Question: I needed to write some codes to do this, but Applescript editor can't see if the file (ewqe_file) is existed or not. (It is existed)

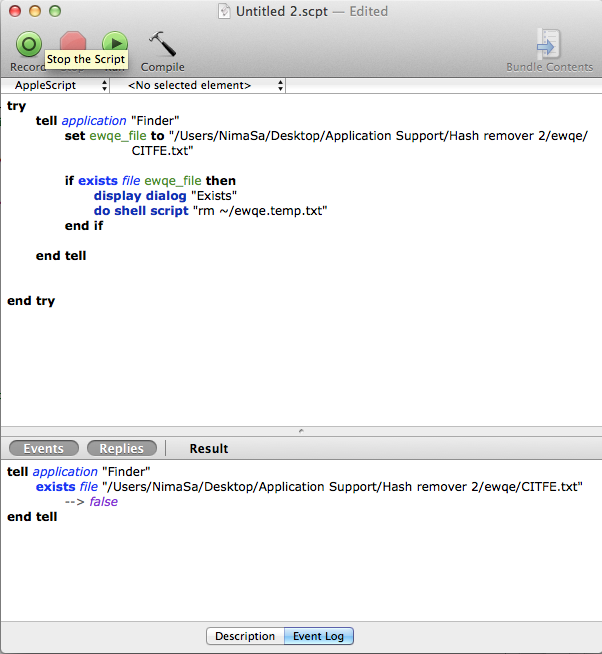
Answer: Try it this way:
'''
set fullPath to (POSIX path of (path to desktop folder as text)) & "aFolderOnMyDesktop/44034_D.pdf"
tell application "System Events"
if exists file fullPath then
log fullPath
-- do your stuff
end if
end tell
'''
'path to' command, from StandardAdditions:
'''
path to v : Return the full path to the specified folder
path to application support/applications folder/desktop/desktop pictures folder/documents folder/downloads folder/favorites folder/Folder Action scripts/fonts/help/home folder/internet plugins/keychain folder/library folder/modem scripts/movies folder/music folder/pictures folder/preferences/printer descriptions/public folder/scripting additions folder/scripts folder/services folder/shared documents/shared libraries/sites folder/startup disk/startup items/system folder/system preferences/temporary items/trash/users folder/utilities folder/workflows folder/voices/apple menu/control panels/control strip modules/extensions/launcher items folder/printer drivers/printmonitor/shutdown folder/speakable items/stationery : the folder to return
[from system domain/local domain/network domain/user domain/Classic domain] : where to look for the indicated folder
[as type class] : the type to return: alias or string (default is alias)
[folder creation boolean] : Create the folder if it doesn't exist? (default is true)
- alias : the path to the specified folder
'''